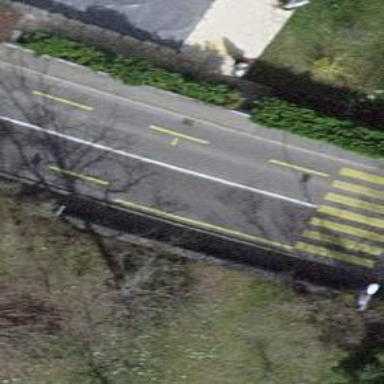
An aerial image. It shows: Asphalt platform for public transport.